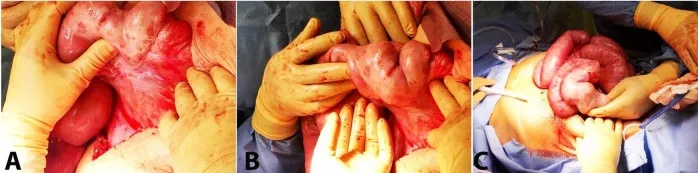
Intraoperative photos were taken during exploratory laparotomy, revealing matted trabeculated bowel with chronic and reactive inflammatory changes of the mesentery and intestine.
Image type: medical_photograph (other_medical_photograph)